Field crop: maize
Growth stage: 2
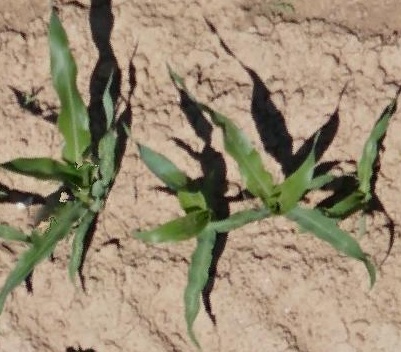
Species: maize